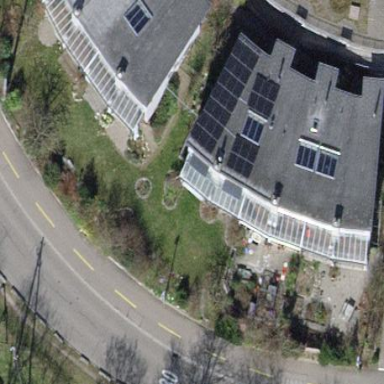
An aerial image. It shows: House with skillion-shaped roof. The roof of the building is flat.